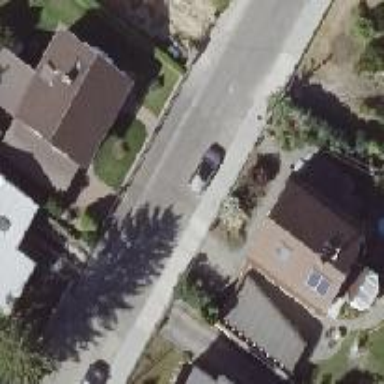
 with the right sidewalk having asphalt surface."